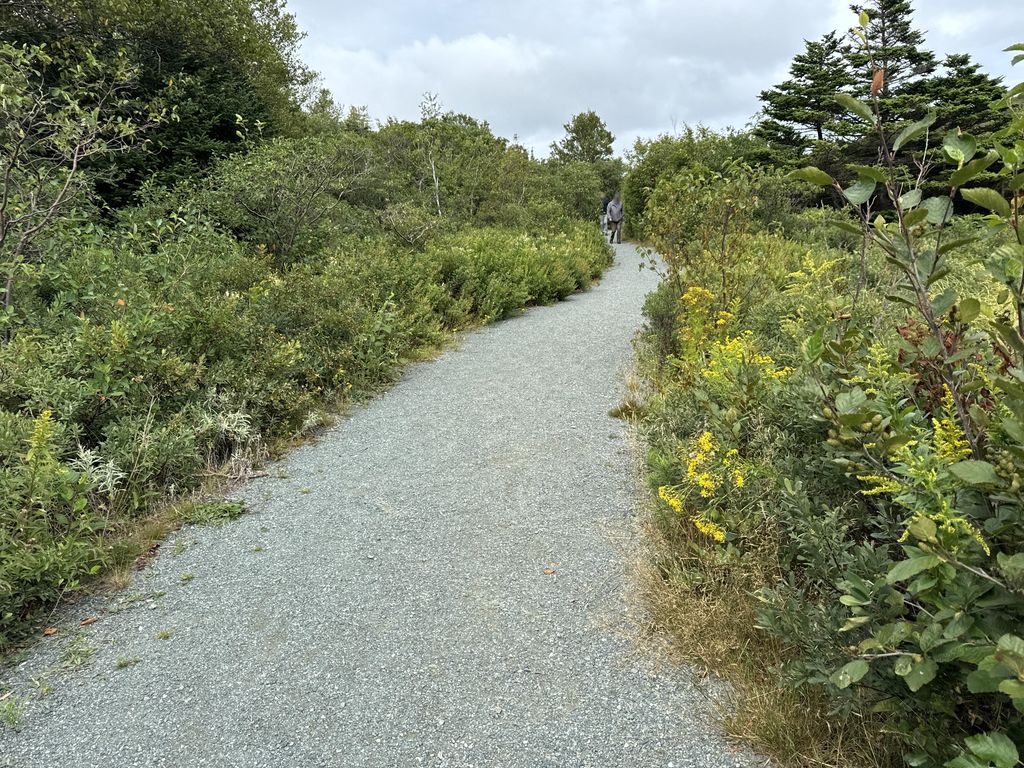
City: st_johns